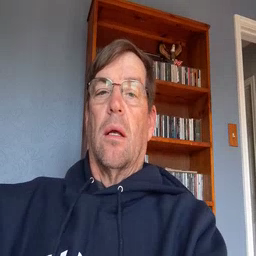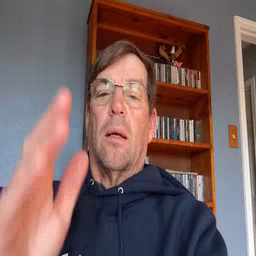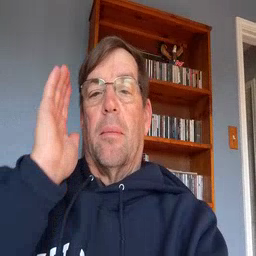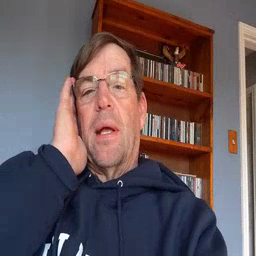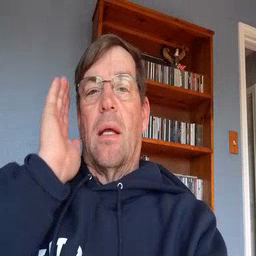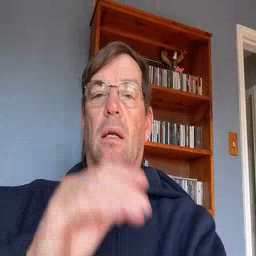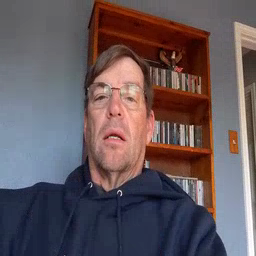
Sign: bed